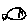
Label: fish